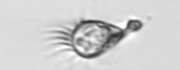
Label: Paratontonia_gracillima